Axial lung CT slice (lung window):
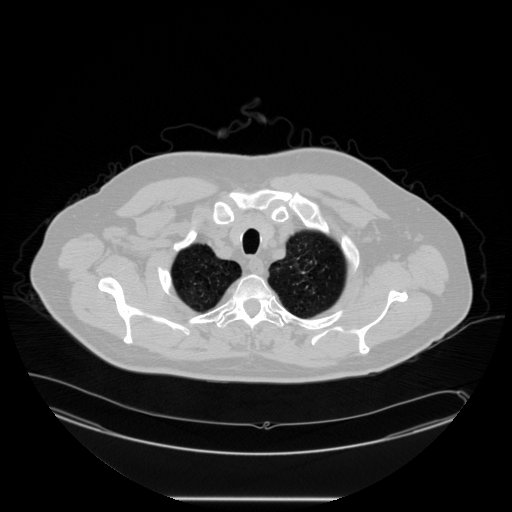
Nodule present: no